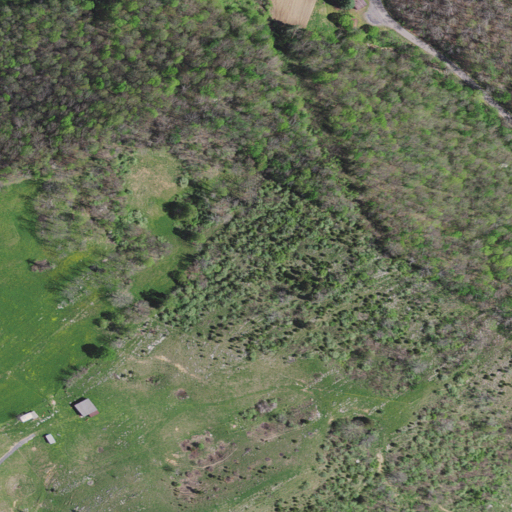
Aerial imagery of valley in Virginia named Sinkhole Valley containing pasture, deciduous forest, open development, evergreen forest, low intensity development, and medium intensity development